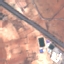
Land use / land cover: Highway